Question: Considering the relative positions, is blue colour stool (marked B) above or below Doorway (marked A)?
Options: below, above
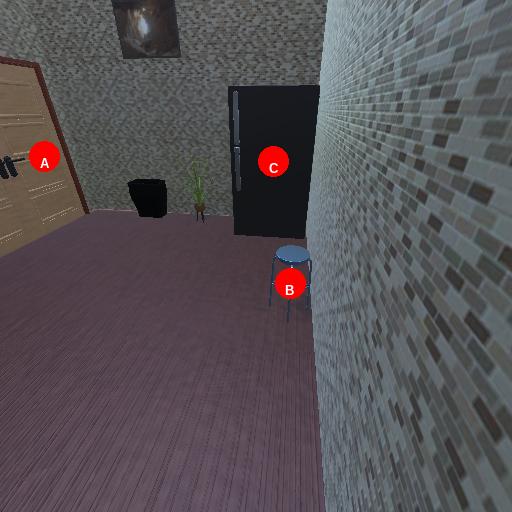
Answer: below